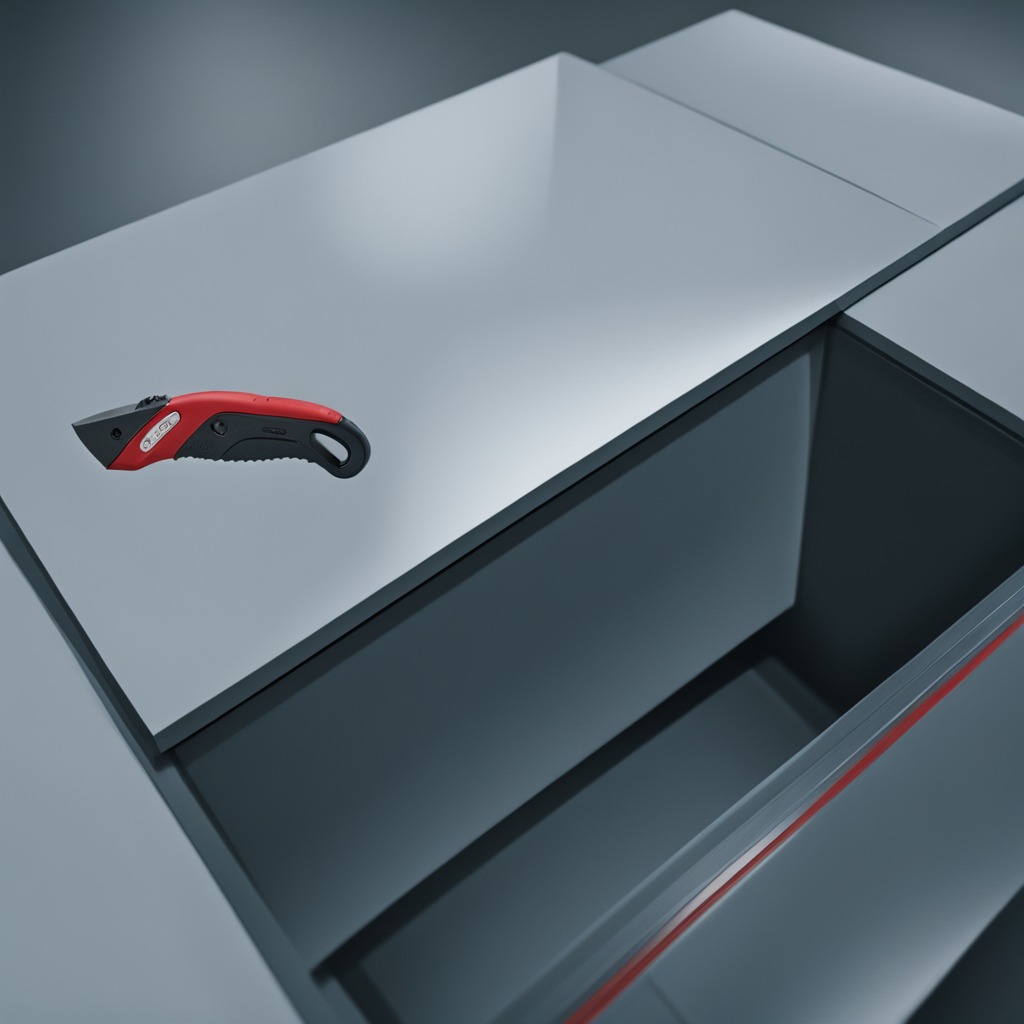
A utility knife lies on the toolbox surface in an airplane hangar workshop.